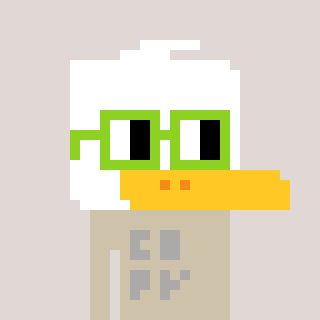
a pixel art character with square light green glasses, a duck-shaped head and a bege-colored body on a warm background